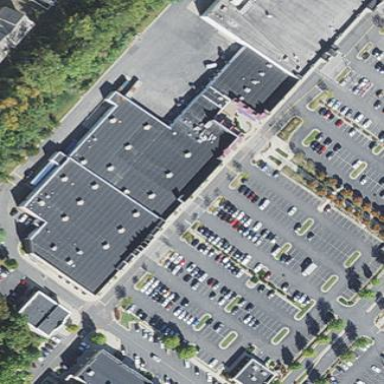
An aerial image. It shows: Department store building.